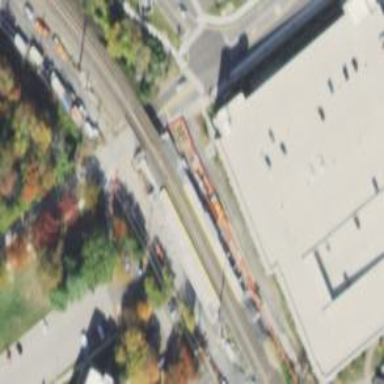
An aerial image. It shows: Bridge used by the electrified light rail system.